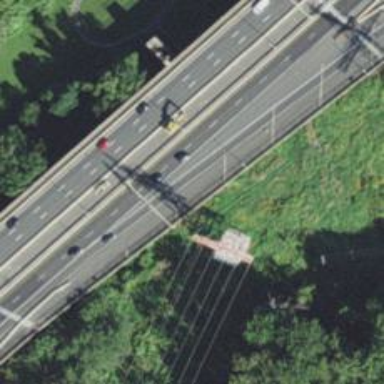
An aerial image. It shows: Motorway junction.